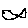
Label: fish